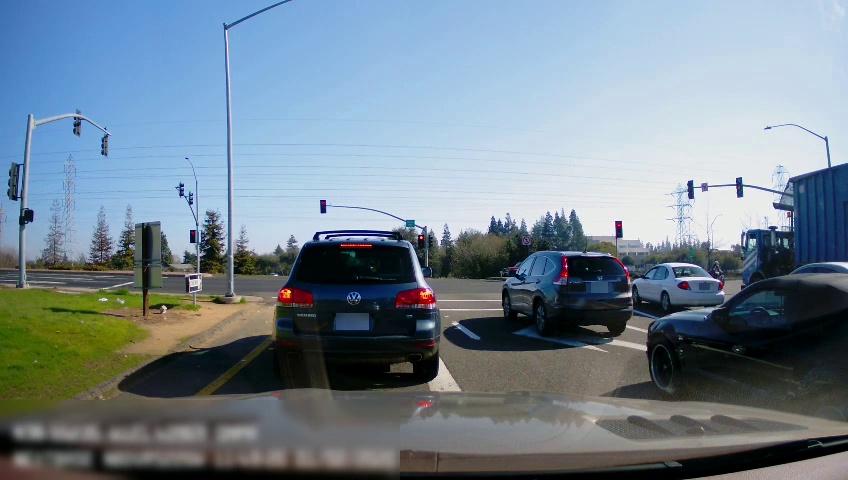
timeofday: Day
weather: Sunny
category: Drivable Space
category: Vehicles | Car
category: Vehicles | Truck
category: Vehicles | Car
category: Vehicles | Car
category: Vehicles | SUV
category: Vehicles | SUV
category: Lanes | Current Lane
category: Lanes | Current Lane
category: Lanes | Alternate Lane
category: Lanes | Alternate Lane
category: Traffic | Lights
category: Traffic | Lights
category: Traffic | Lights
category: Traffic | Lights
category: Traffic | Lights
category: Traffic | Lights
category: Traffic | Lights
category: Traffic | Lights
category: Traffic | Lights
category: Traffic | Lights
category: Traffic | Signs
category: Traffic | Lights
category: Traffic | Lights
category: Traffic | Lights